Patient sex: M
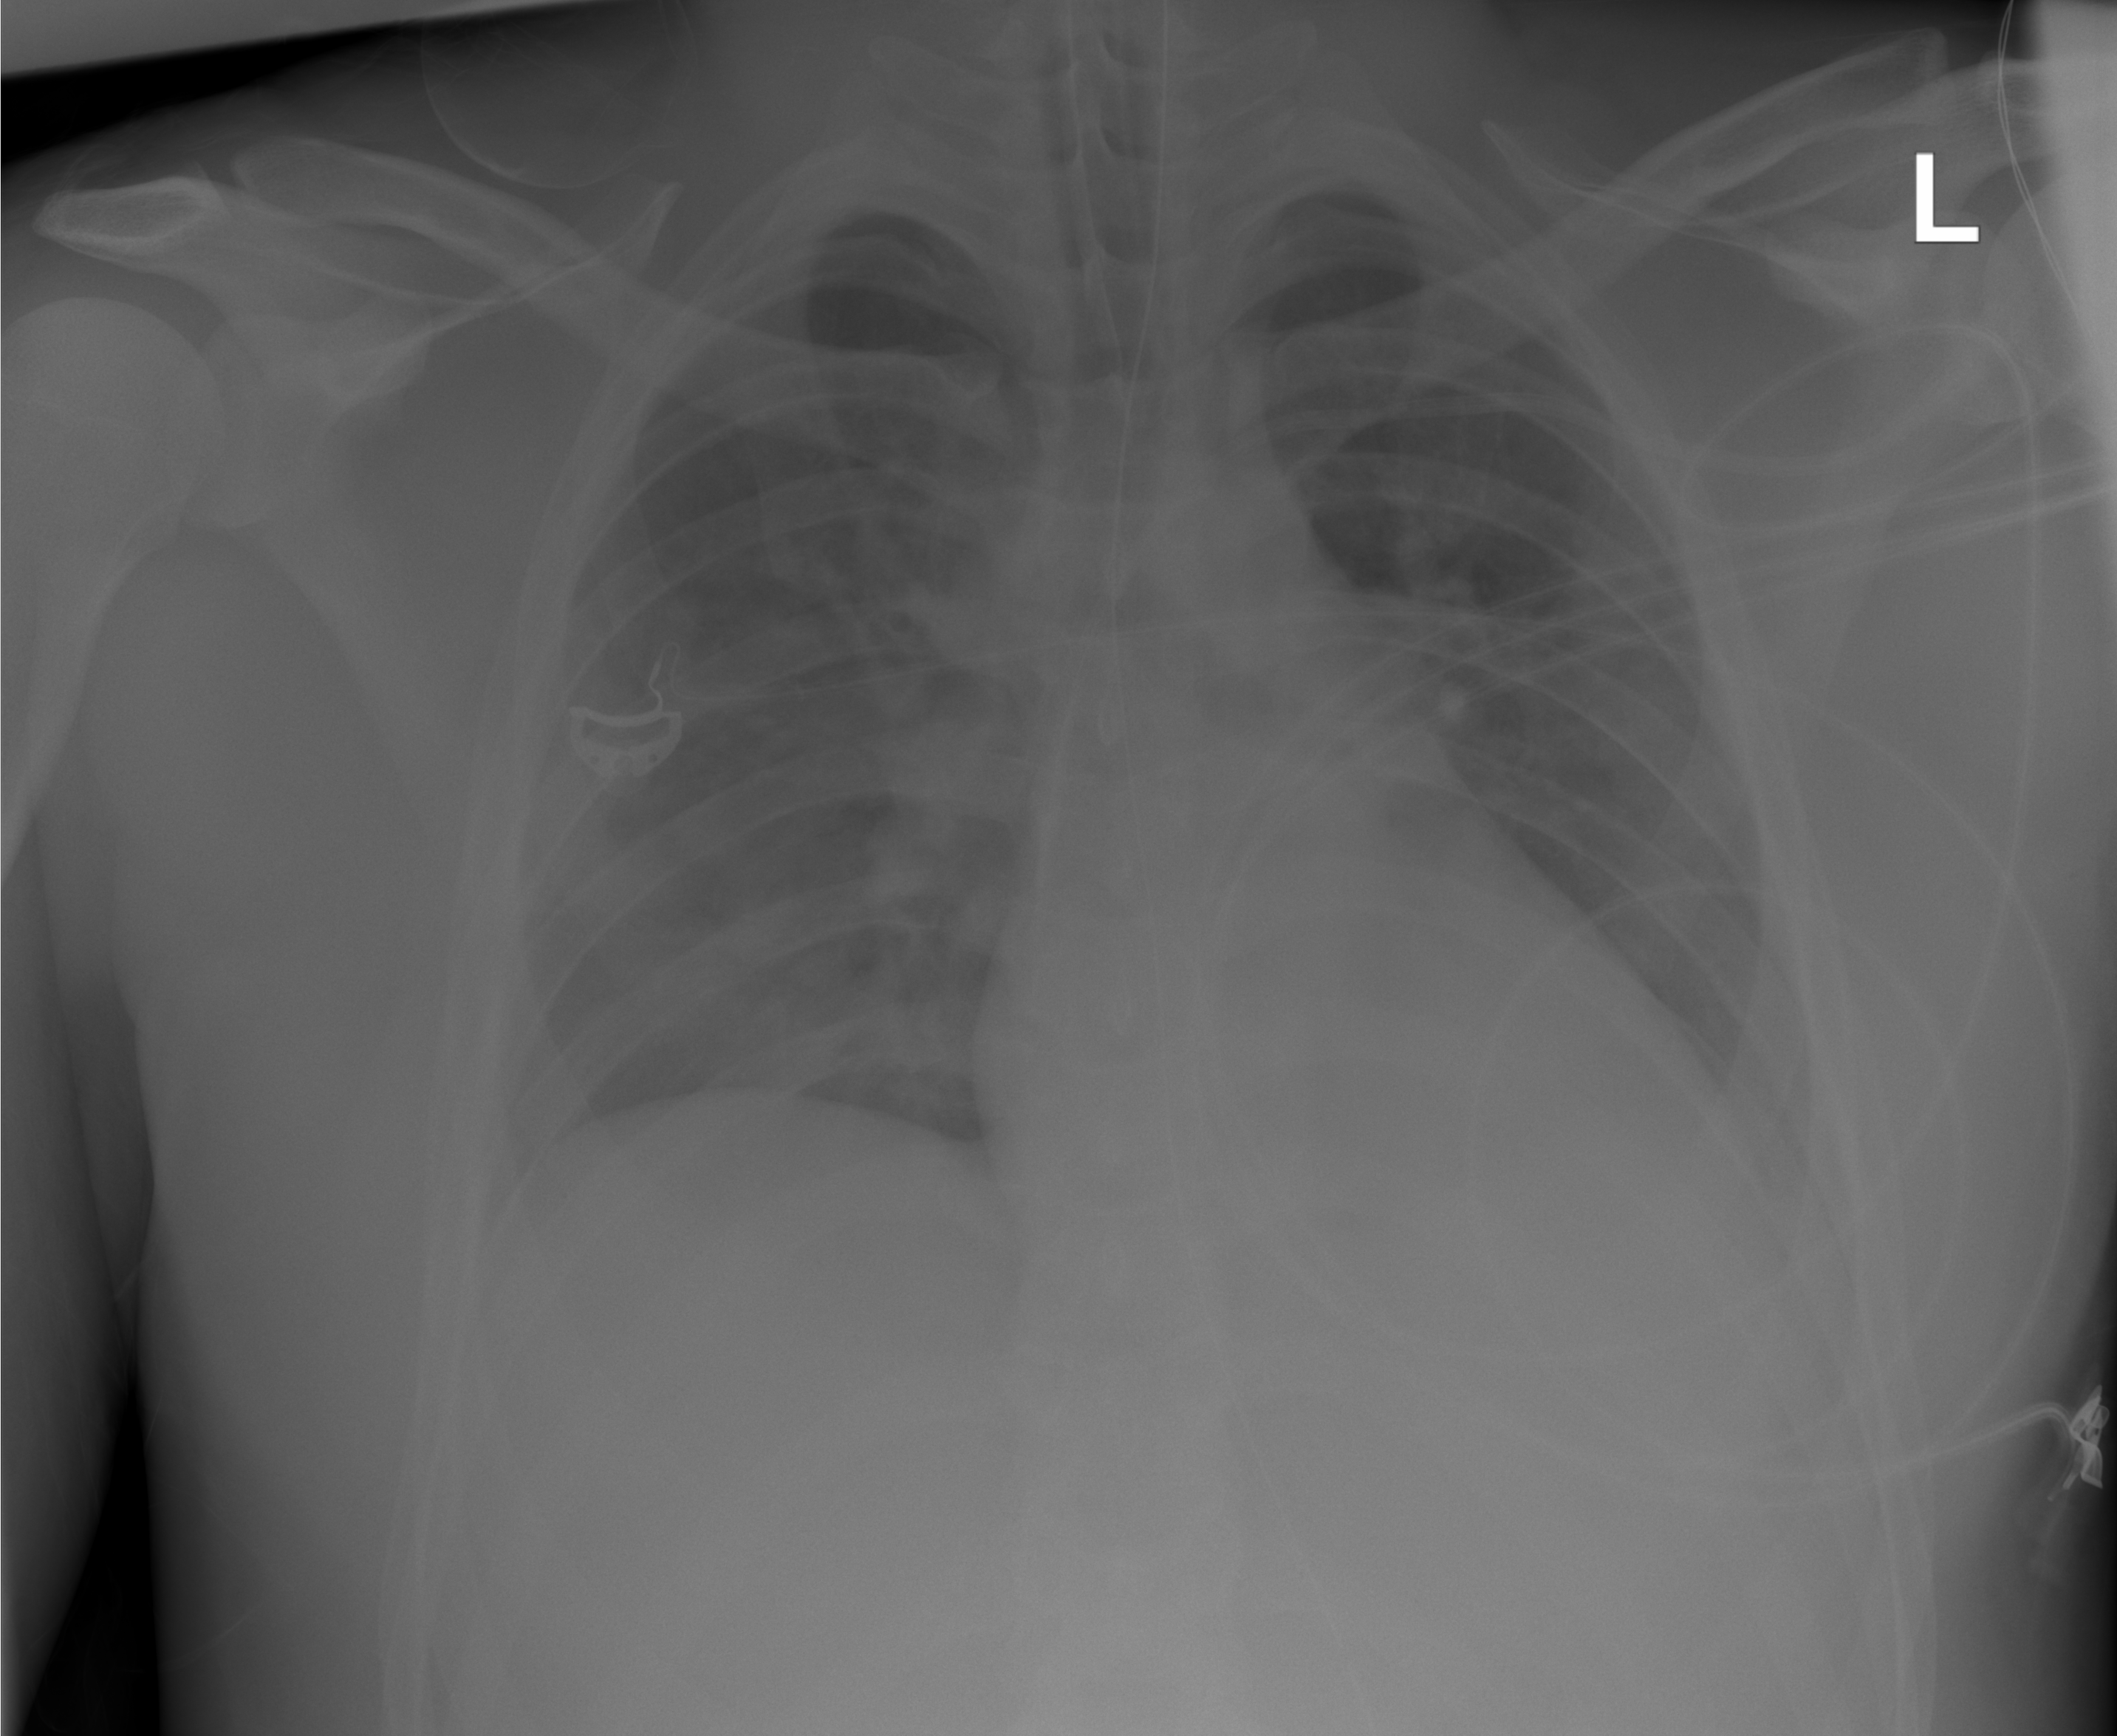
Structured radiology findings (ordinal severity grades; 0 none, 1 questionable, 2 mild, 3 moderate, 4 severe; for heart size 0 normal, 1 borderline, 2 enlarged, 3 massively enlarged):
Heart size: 0
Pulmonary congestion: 0
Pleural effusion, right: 0
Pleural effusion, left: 0
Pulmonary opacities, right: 0
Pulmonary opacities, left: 0
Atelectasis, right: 2
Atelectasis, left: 0